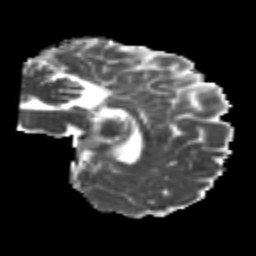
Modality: MD
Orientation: sagittal
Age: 24
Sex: female
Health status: healthy
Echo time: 0.074 s